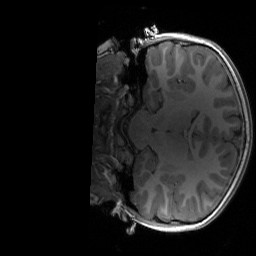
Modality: T1w
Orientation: coronal
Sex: male
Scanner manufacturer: siemens
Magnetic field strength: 3 T
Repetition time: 1.9 s
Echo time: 0.00243 s